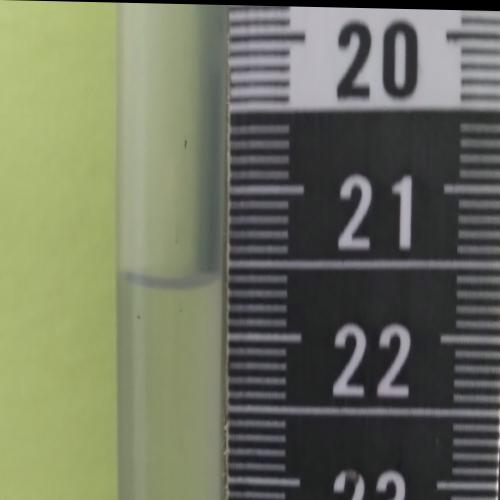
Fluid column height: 21.6 cm